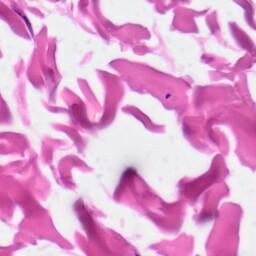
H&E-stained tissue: Skin